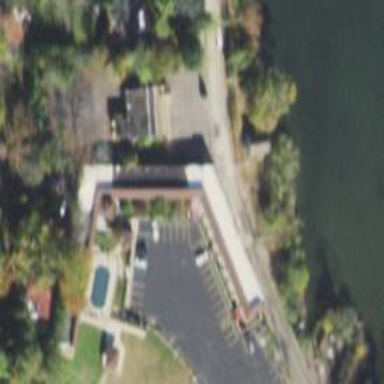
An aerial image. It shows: Hotel building that serves as motel for tourists.